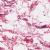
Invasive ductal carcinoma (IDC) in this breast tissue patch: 0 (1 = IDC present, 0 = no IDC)